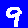
Digit: 9